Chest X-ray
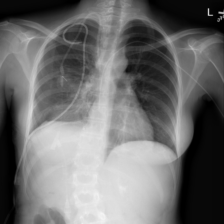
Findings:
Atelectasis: negative
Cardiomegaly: negative
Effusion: negative
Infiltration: negative
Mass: negative
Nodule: negative
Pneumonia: negative
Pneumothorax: positive
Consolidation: negative
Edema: negative
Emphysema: negative
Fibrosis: negative
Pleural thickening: negative
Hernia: negative